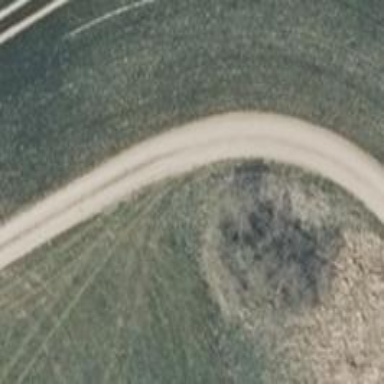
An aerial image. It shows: Dirt track road with grade 4 tracktype.